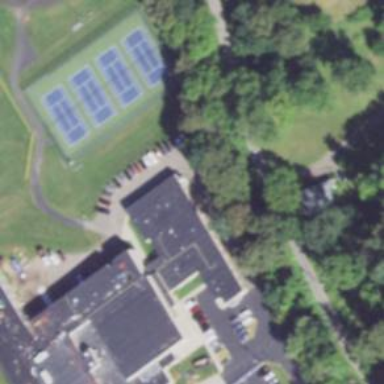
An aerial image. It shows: Tennis court on the leisure land pitch.